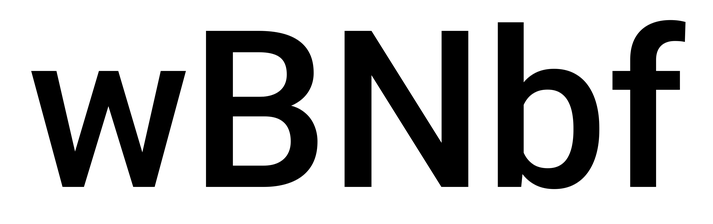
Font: Roboto_Medium